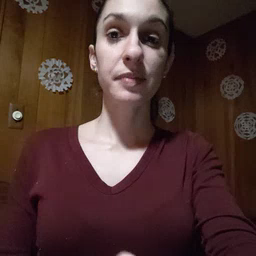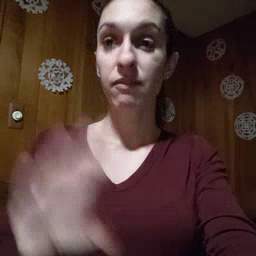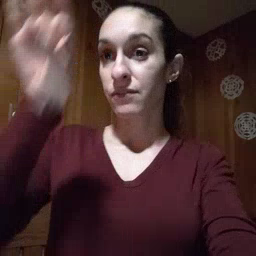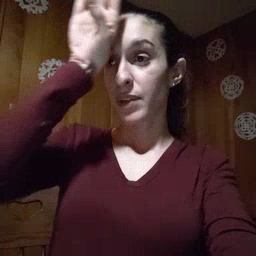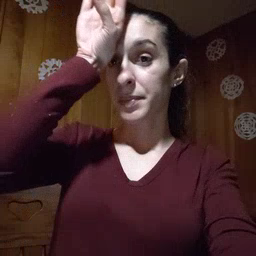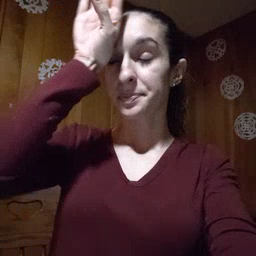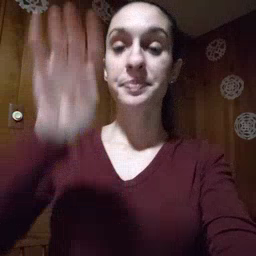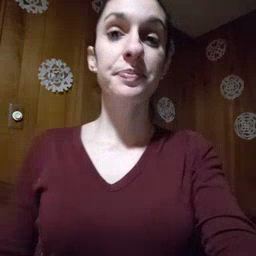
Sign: fireman